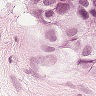
Metastatic tissue present: yes